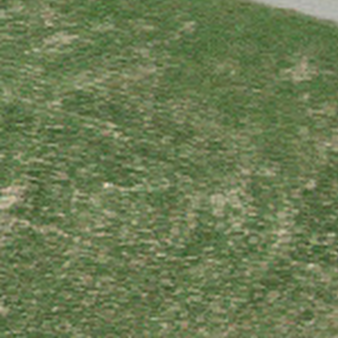
Label: other